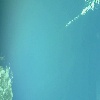
Label: water